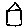
Label: house